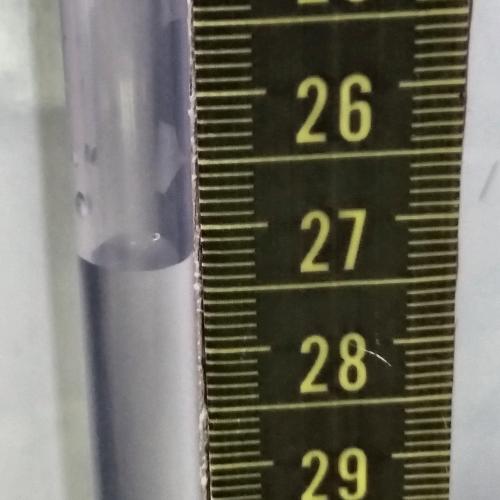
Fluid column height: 27.2 cm